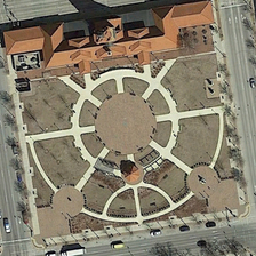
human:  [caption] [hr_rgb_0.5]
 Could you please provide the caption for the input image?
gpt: The facilities in the square are very good.

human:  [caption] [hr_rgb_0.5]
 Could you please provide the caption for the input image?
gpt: round green belts occupies around the square space, and orange roof of the building .

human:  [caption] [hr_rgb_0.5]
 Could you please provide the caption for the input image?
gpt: round square for people to rest and take a walk .

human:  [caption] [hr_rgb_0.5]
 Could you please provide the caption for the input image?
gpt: A square facility is very good.

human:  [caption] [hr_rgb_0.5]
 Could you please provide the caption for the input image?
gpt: inside the square are very good.